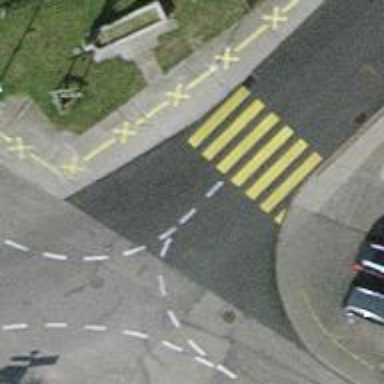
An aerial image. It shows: Uncontrolled road crossing.